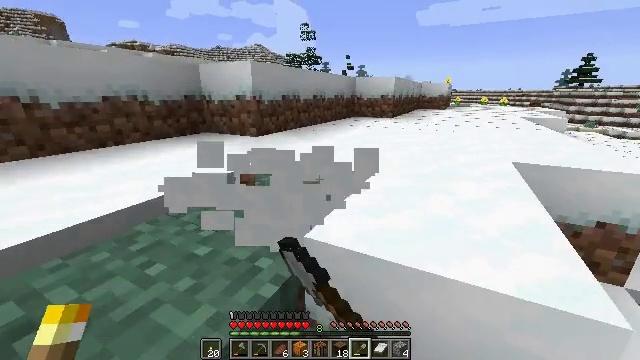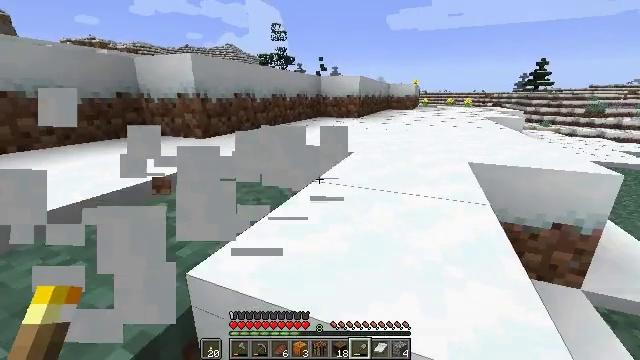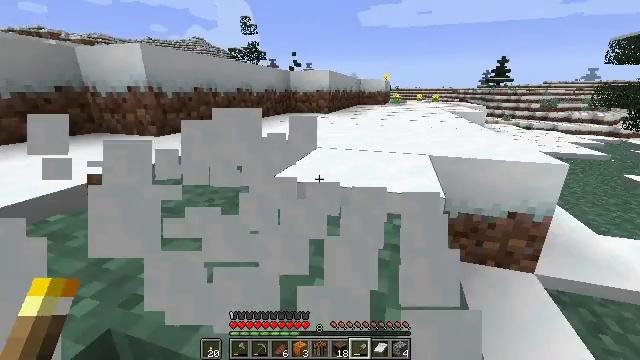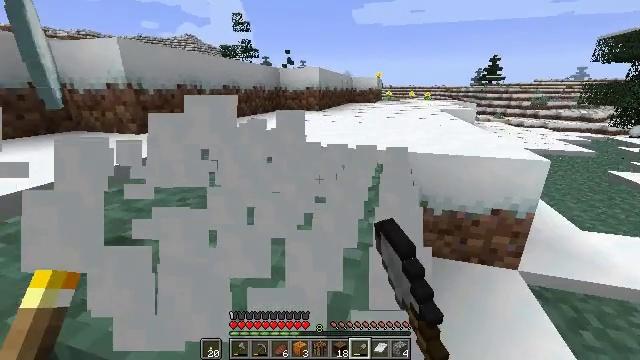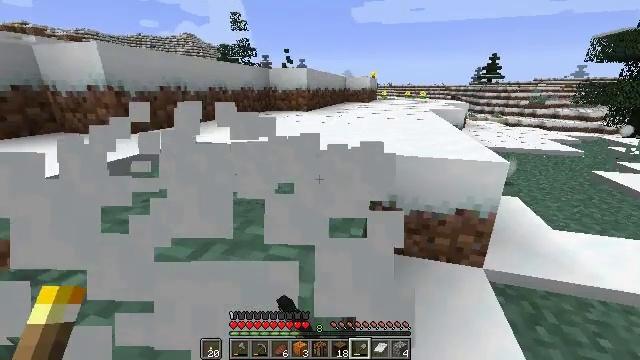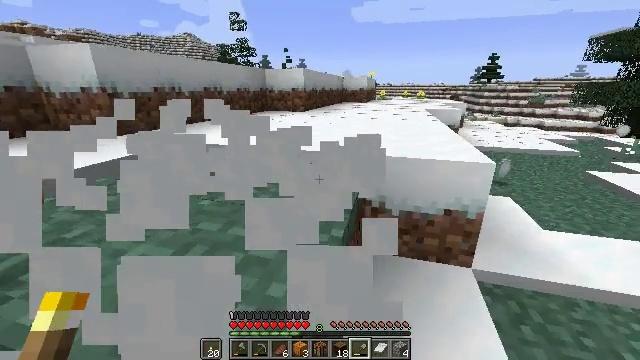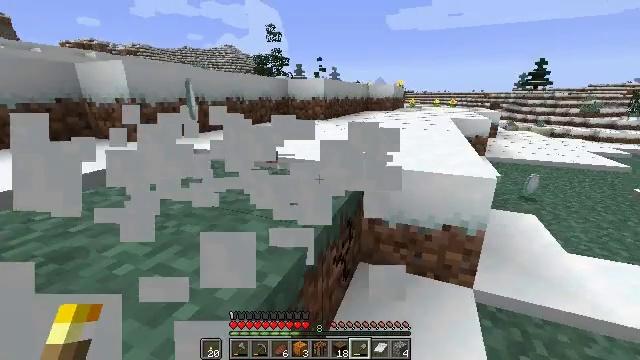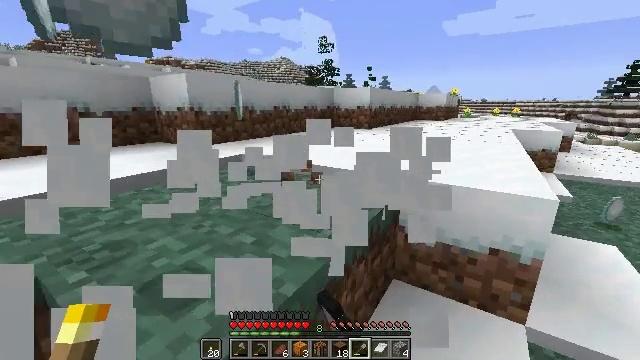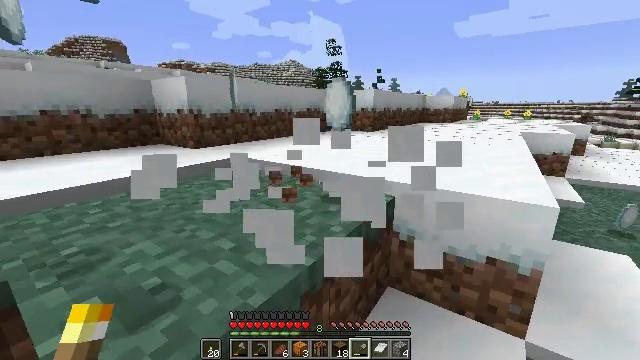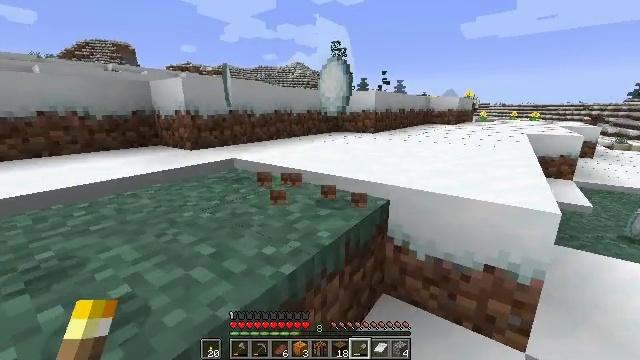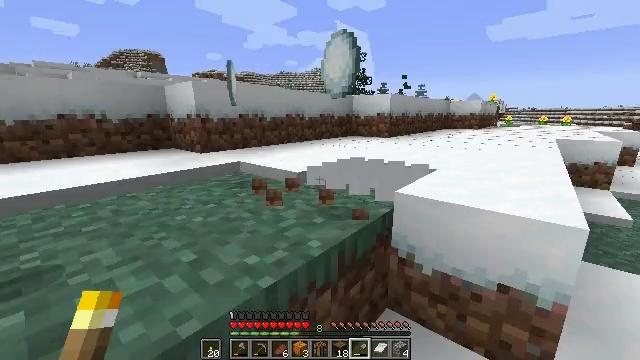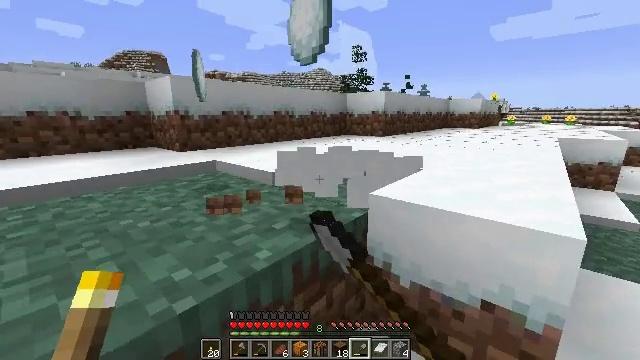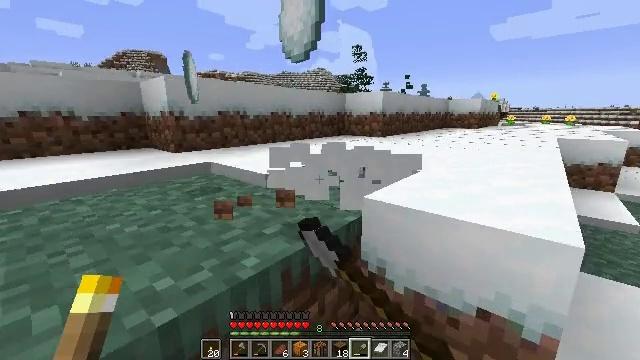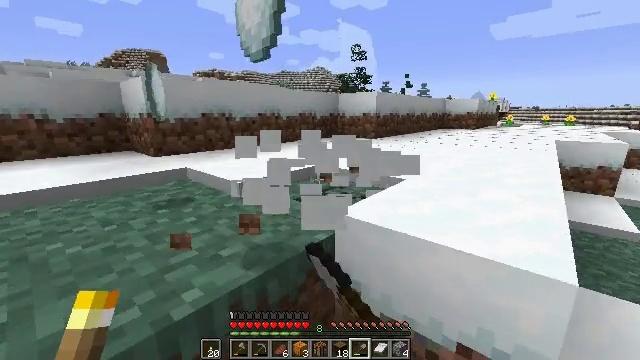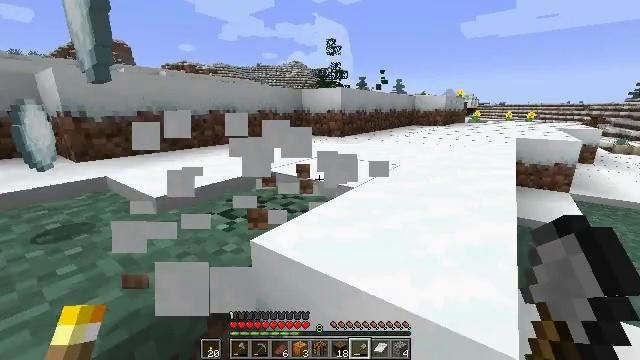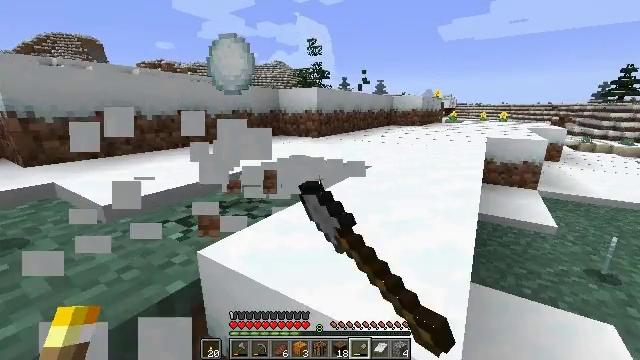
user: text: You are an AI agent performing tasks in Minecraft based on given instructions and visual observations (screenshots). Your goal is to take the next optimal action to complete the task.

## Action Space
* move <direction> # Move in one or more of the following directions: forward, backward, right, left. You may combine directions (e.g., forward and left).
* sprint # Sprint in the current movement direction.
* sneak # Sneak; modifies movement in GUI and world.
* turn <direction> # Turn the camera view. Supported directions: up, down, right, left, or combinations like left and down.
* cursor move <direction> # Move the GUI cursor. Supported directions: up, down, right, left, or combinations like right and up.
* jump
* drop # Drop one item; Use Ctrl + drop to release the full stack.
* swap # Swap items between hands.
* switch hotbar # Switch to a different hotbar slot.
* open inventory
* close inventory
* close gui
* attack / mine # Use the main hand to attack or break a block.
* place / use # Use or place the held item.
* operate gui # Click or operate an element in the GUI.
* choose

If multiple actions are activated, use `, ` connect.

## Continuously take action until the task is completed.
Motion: motion action
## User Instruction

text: Dig up the snow layers.
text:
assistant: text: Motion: move forward and move right, turn right, attack / mine
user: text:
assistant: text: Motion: move right, turn right, attack / mine
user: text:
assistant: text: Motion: move right, turn right, attack / mine
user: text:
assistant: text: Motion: move right, attack / mine
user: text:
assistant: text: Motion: move right, attack / mine
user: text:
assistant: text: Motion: move right, turn left and up, attack / mine
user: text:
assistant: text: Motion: move forward and move right, turn left and up, attack / mine
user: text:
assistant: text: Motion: move forward and move right, turn left, attack / mine
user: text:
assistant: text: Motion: move forward and move right, turn left, attack / mine
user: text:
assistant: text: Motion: move forward and move right, turn left, attack / mine
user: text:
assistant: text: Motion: move forward and move right, attack / mine
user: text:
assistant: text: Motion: move forward and move right, attack / mine
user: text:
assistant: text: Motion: move forward and move right, attack / mine
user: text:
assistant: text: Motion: move forward and move right, turn right, attack / mine
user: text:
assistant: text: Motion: move right, turn right, attack / mine
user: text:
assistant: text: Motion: move right, attack / mine
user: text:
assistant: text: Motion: move right, attack / mine
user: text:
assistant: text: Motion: move right, turn left, attack / mine
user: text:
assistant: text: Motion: move right, turn left, attack / mine
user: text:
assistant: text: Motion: move right, turn left, attack / mine
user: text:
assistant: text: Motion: move right, turn left and up, attack / mine
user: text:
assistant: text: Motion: move right, turn left, attack / mine
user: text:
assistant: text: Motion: move right, turn left, attack / mine
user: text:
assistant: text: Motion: move right, turn left and down, attack / mine
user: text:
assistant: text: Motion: move right, turn left and down, attack / mine
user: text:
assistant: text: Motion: move right, turn left and down, attack / mine
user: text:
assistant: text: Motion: move right, turn left and down, attack / mine
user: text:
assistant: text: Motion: move right, turn left, attack / mine
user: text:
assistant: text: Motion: move right, turn left, attack / mine
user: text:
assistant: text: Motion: attack / mine